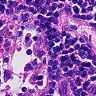
Metastatic tissue present: no